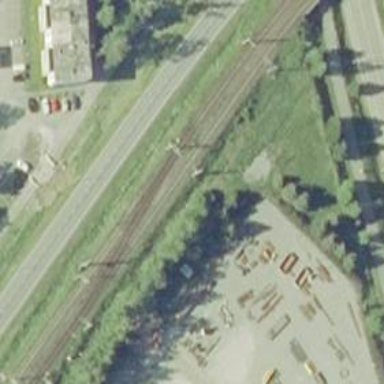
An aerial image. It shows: Railway with electrified contact lines.